Interaction volume radius: 5 \u00c5
Interaction volume height: 15 \u00c5
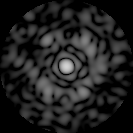
Disorder parameter: 0.6687